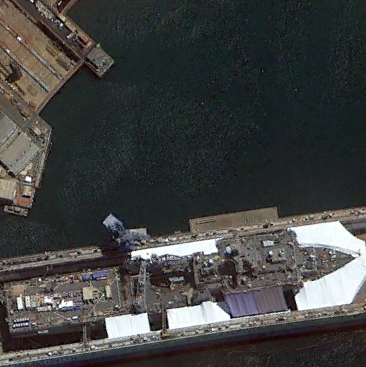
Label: combat